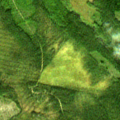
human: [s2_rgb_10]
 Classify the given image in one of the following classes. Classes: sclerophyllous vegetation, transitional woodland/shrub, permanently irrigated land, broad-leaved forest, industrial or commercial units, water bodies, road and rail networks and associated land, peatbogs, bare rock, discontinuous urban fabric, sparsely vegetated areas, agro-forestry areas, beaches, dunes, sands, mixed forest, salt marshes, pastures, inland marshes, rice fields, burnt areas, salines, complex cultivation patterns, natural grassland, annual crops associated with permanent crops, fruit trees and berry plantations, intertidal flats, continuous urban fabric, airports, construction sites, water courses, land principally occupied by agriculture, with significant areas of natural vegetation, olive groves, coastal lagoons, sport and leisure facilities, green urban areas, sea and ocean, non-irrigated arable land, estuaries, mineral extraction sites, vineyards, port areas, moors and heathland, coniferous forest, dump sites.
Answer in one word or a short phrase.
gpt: coniferous forest, transitional woodland/shrub